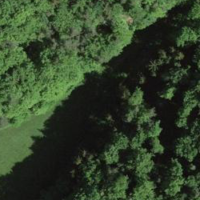
EUNIS habitat code: 41
Species observed at this site:
Primula veris